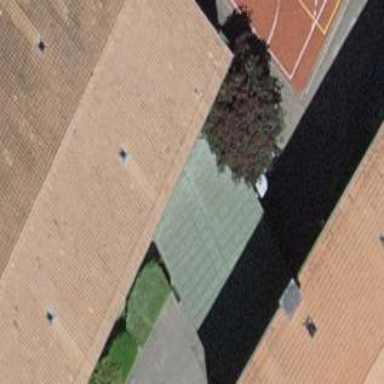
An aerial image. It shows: View of roof of building.